Question: I'm trying to find a sudden decrease in a value (column 'v44') within many small groups (of 'file_id' and 'type') in a dataframe/tibble ('dat').
I want to first get rid of all the values that are too high or too low and then select the first one. I calculate the difference between values, 'v44_diff'. The first value within each group should then be used for flagging subsequent values, which should not show a greater than 'fac'* the decrease than the initial value.
EDIT: Ok ok, I've rewritten below to a small reprex.
'''
library(dplyr)
#>
#> Attaching package: 'dplyr'
#> The following objects are masked from 'package:stats':
#>
#> filter, lag
#> The following objects are masked from 'package:base':
#>
#> intersect, setdiff, setequal, union
library(tibble)
library(ggplot2)
min <- 3000
max <- 50000
fac <- 1.5
dat <- tribble( ~ file_id, ~ type, ~ cycle, ~ v44,
"hey", "std", 0, 50300,
"hey", "std", 1, 40000,
"hey", "std", 2, 35000,
"hey", "std", 3, 32000,
"hey", "std", 4, 31000,
"hey", "std", 5, 30000,
"hey", "std", 6, 29500,
"hey", "smp", 1, 40100,
"hey", "smp", 2, 35100,
"hey", "smp", 3, 32100,
"hey", "smp", 4, 5000,
"hey", "smp", 5, 20,
"hey", "smp", 6, 10,
"hi", "std", 0, 49000,
"hi", "std", 1, 39700,
"hi", "std", 2, 32000,
"hi", "std", 3, 30000,
"hi", "std", 4, 29500,
"hi", "std", 5, 29400,
"hi", "std", 6, 29200,
"hi", "smp", 1, 49100,
"hi", "smp", 2, 39600,
"hi", "smp", 3, 31100,
"hi", "smp", 4, 30000,
"hi", "smp", 5, 29600,
"hi", "smp", 6, 29400)
dat %>%
ggplot(aes(x = cycle, y = v44, colour = type)) +
geom_line(aes(group = paste(file_id, type))) +
facet_grid(rows = vars(type))
'''

'''
dat %>%
group_by(file_id, type) %>%
mutate(v44_low = v44 <= min, # creates a flag
v44_high = v44 >= max,
v44_diff = lead(v44) - v44) %>%
mutate(v44_drop = v44_diff < fac * first(filter(., !v44_low, !v44_high)$v44_diff)) %>%
ungroup(file_id, type)
#> # A tibble: 26 x 8
#> file_id type cycle v44 v44_low v44_high v44_diff v44_drop
#> <chr> <chr> <dbl> <dbl> <lgl> <lgl> <dbl> <lgl>
#> 1 hey std 0 50300 FALSE TRUE -10300 TRUE
#> 2 hey std 1 40000 FALSE FALSE -5000 FALSE
#> 3 hey std 2 35000 FALSE FALSE -3000 FALSE
#> 4 hey std 3 32000 FALSE FALSE -1000 FALSE
#> 5 hey std 4 31000 FALSE FALSE -1000 FALSE
#> 6 hey std 5 30000 FALSE FALSE -500 FALSE
#> 7 hey std 6 29500 FALSE FALSE NA NA
#> 8 hey smp 1 40100 FALSE FALSE -5000 FALSE
#> 9 hey smp 2 35100 FALSE FALSE -3000 FALSE
#> 10 hey smp 3 32100 FALSE FALSE -27100 TRUE
#> # ... with 16 more rows
'''
but this turned out to be very very slow, as there are many groups.
See <URL> for an explanation of why filtering within many groups is slow.
I know how to rewrite this to a faster version, but it will still create a copy:
'''
out <- dat %>%
group_by(file_id, type) %>%
mutate(v44_low = v44 <= min,
v44_high = v44 >= max,
v44_diff = lead(v44) - v44) %>%
filter(!v44_low, !v44_high) %>%
mutate(v44_drop = v44_diff < fac * first(.$v44_diff)) %>%
select(file_id, type, cycle, v44_drop)
out <- dat %>%
left_join(out, by = c("file_id", "type", "cycle")) %>%
ungroup(file_id, type)
out
#> # A tibble: 26 x 5
#> file_id type cycle v44 v44_drop
#> <chr> <chr> <dbl> <dbl> <lgl>
#> 1 hey std 0 50300 NA
#> 2 hey std 1 40000 FALSE
#> 3 hey std 2 35000 FALSE
#> 4 hey std 3 32000 FALSE
#> 5 hey std 4 31000 FALSE
#> 6 hey std 5 30000 FALSE
#> 7 hey std 6 29500 NA
#> 8 hey smp 1 40100 FALSE
#> 9 hey smp 2 35100 FALSE
#> 10 hey smp 3 32100 TRUE
#> # ... with 16 more rows
'''
<URL>
This is because I want to keep the rows with high/low values, but I don't want them to be used to calculate the difference.
Is there any way I can rewrite this to be faster? Where I don't have to filter within groups, and I don't have to create a copy to merge back into the final result?
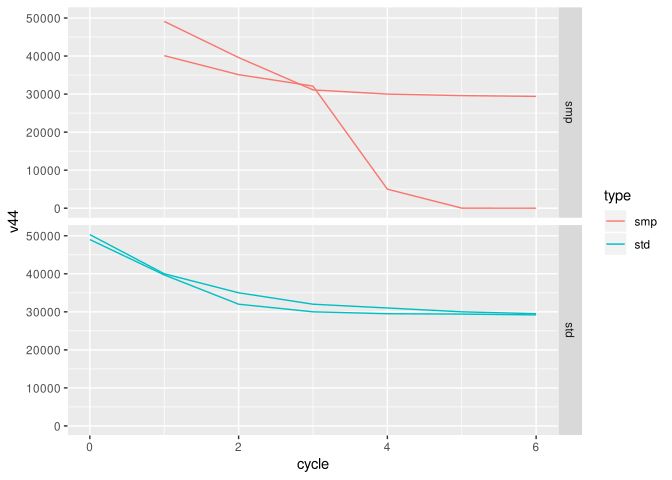
Answer: When you do group_by, 'first' operates on a group level. So for example we use a simple test:
'''
dat %>%
group_by(file_id, type) %>%
mutate(is_first = v44 == first(v44))
# A tibble: 26 x 5
# Groups: file_id, type [4]
file_id type cycle v44 is_first
<chr> <chr> <dbl> <dbl> <lgl>
1 hey std 0 50300 TRUE
2 hey std 1 40000 FALSE
3 hey std 2 35000 FALSE
4 hey std 3 32000 FALSE
5 hey std 4 31000 FALSE
6 hey std 5 30000 FALSE
7 hey std 6 29500 FALSE
8 hey smp 1 40100 TRUE
9 hey smp 2 35100 FALSE
10 hey smp 3 32100 FALSE
'''
But if you call .$v44, you are doing it for the whole data.frame, outside of the group:
'''
dat %>%
group_by(file_id, type) %>%
mutate(is_first = v44 == first(.$v44))
file_id type cycle v44 is_first
<chr> <chr> <dbl> <dbl> <lgl>
1 hey std 0 50300 TRUE
2 hey std 1 40000 FALSE
3 hey std 2 35000 FALSE
4 hey std 3 32000 FALSE
5 hey std 4 31000 FALSE
6 hey std 5 30000 FALSE
7 hey std 6 29500 FALSE
8 hey smp 1 40100 FALSE
9 hey smp 2 35100 FALSE
10 hey smp 3 32100 FALSE
'''
You can see for row 8, the first value doesn't show TRUE. So if you are only defining differences within the group, do not use .$ .
From the problem you have described, you only need to work on the vector. If you use filter, you are working on the whole data frame, so my suggestion is to use [ which works on the vector. In the example below I also replaced the differences for values outside min and max with 0:
'''
test = dat %>%
group_by(file_id, type) %>%
mutate(v44_diff = lead(v44) - v44) %>%
mutate(v44_diff = replace(v44_diff,v44 < min | v44 > max,0)) %>%
mutate(v44_drop = v44_diff < fac*first(v44_diff[v44_diff!=0])) %>%
ungroup(file_id, type)
'''